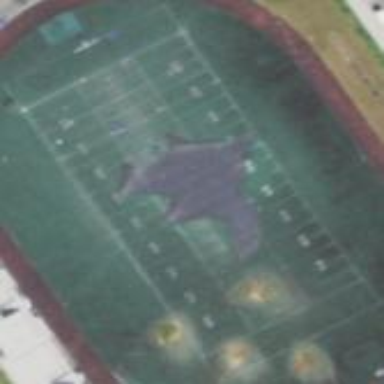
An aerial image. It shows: Pitch for American football.